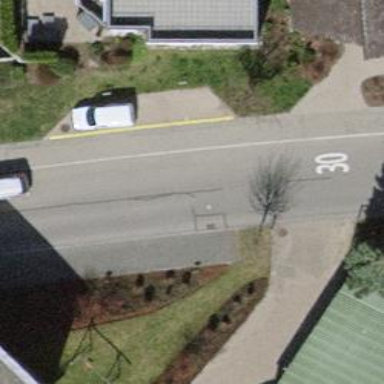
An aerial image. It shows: Sidewalk.